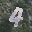
Label: 4